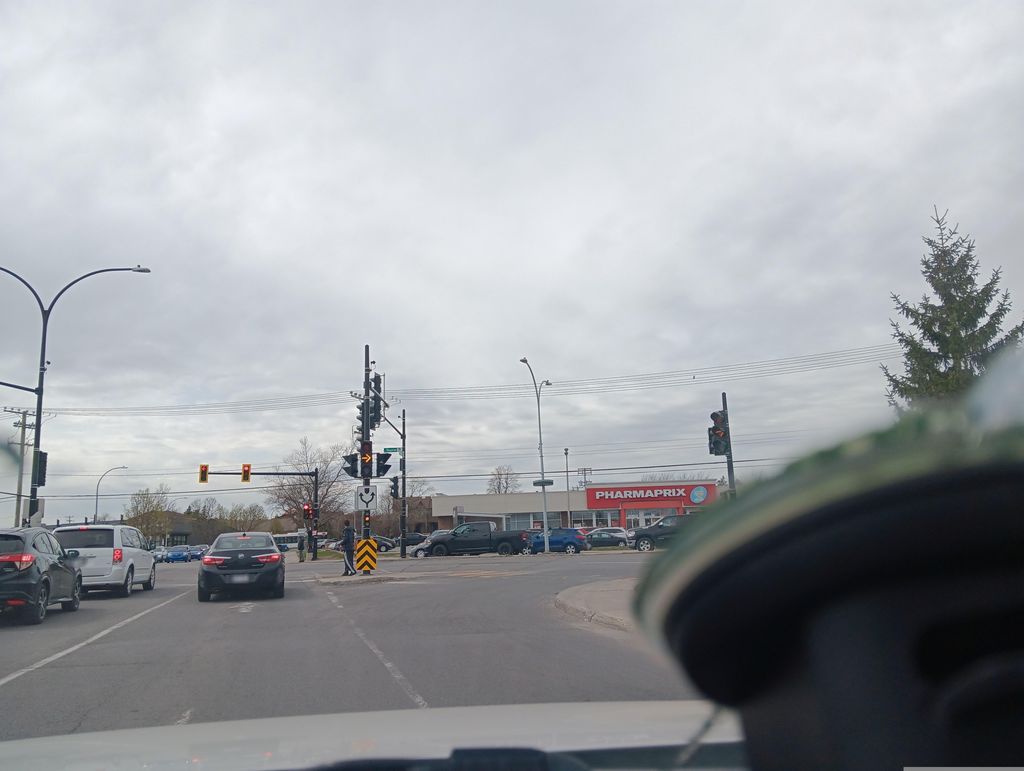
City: montreal